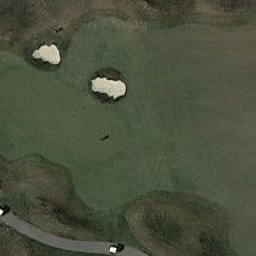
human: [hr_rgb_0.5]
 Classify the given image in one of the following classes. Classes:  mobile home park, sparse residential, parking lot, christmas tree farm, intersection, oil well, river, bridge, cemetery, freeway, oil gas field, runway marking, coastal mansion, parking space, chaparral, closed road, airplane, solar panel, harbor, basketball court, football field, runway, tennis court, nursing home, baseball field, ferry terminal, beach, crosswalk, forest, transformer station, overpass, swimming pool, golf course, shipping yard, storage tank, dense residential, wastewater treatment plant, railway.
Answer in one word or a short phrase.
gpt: golf course